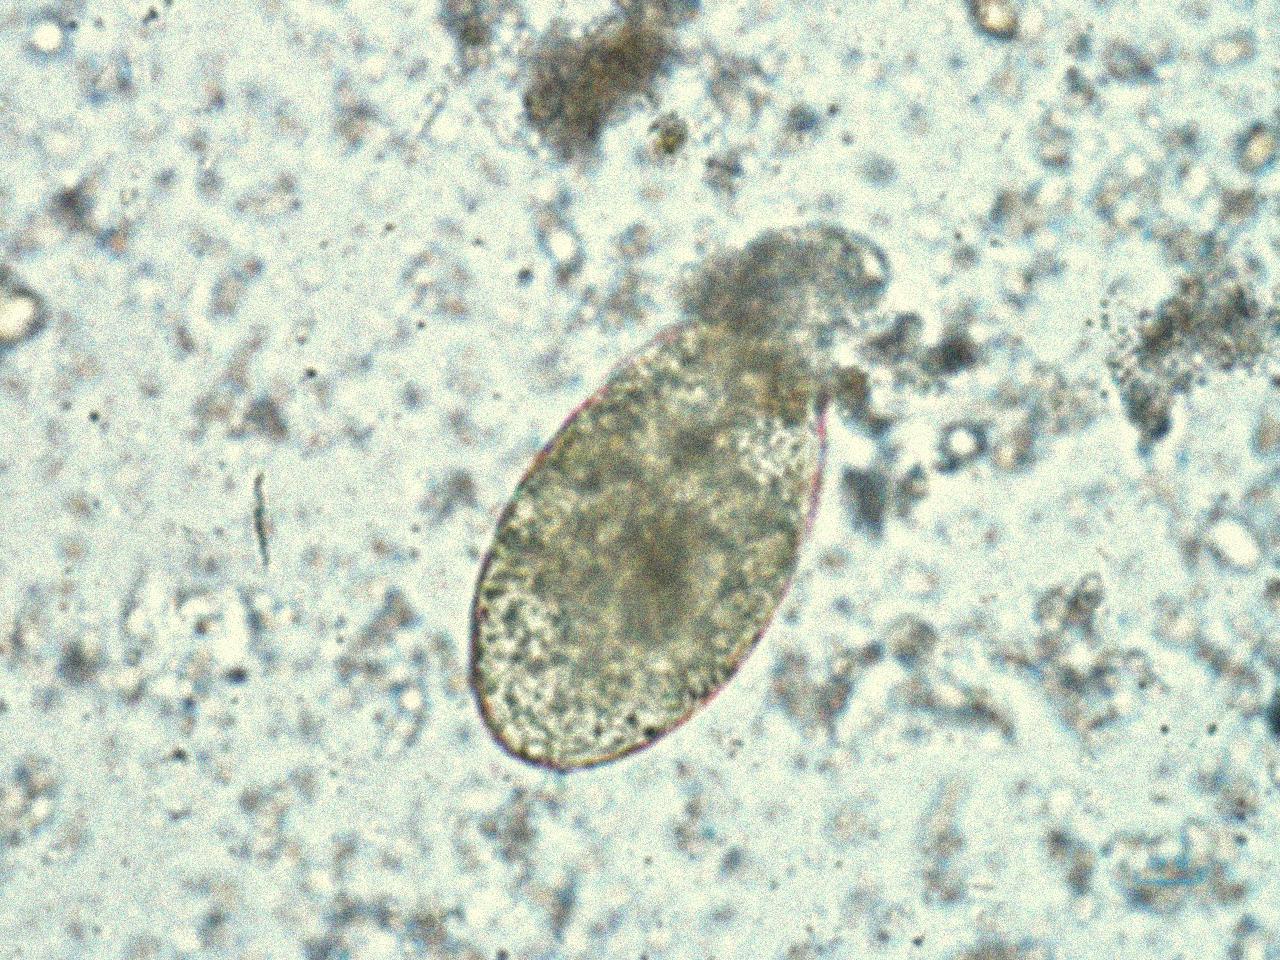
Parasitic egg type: Fasciolopsis buski